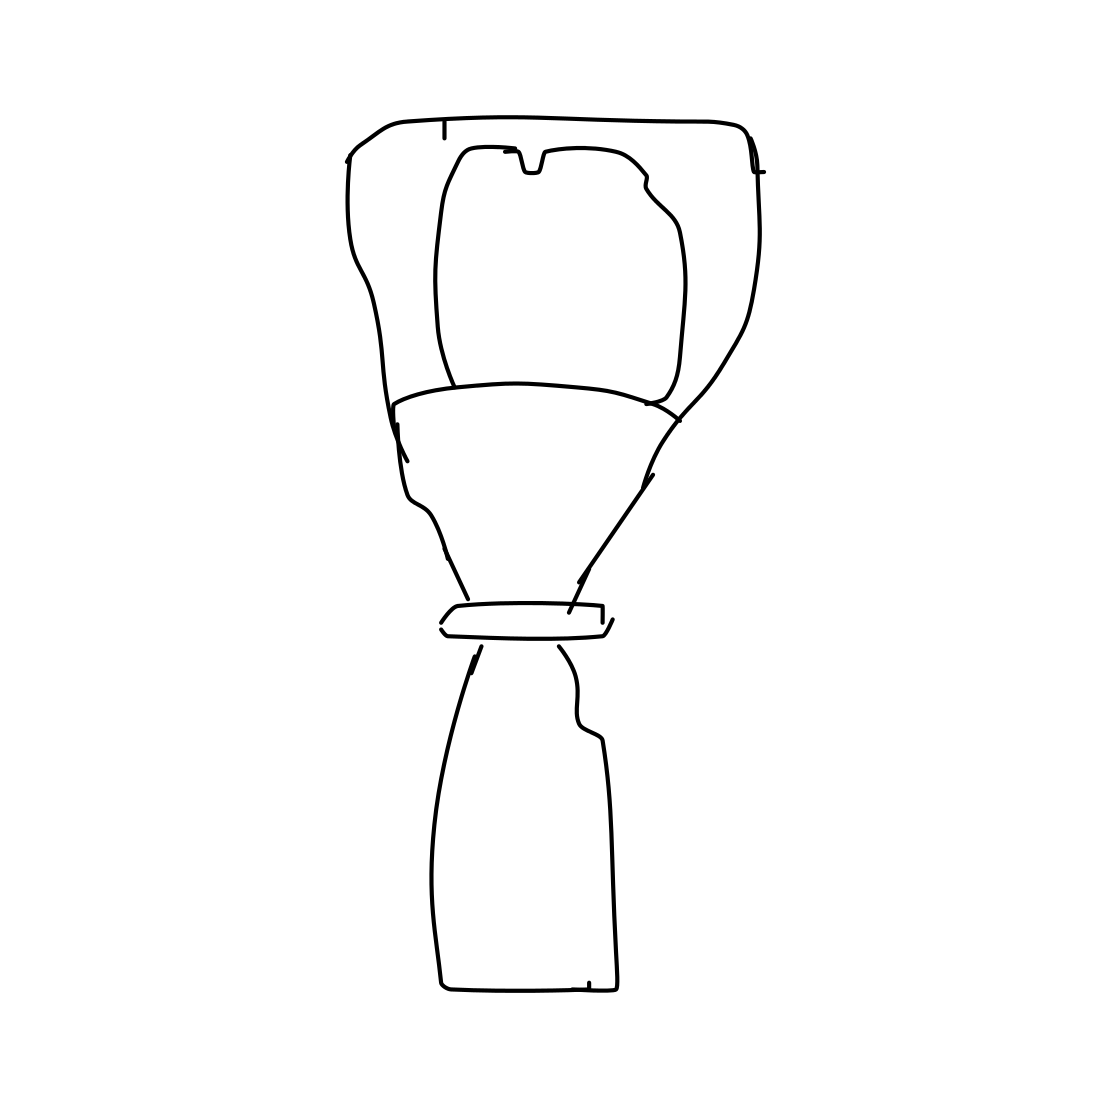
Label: bottle opener